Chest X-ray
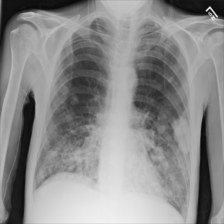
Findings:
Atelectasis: negative
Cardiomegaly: negative
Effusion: negative
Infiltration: negative
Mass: positive
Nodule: negative
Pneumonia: negative
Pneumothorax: negative
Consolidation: negative
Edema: negative
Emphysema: negative
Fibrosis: negative
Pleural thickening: negative
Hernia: negative